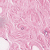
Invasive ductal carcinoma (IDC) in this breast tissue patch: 0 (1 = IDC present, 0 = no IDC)